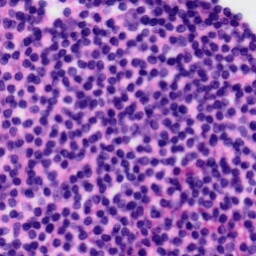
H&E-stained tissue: Tonsil